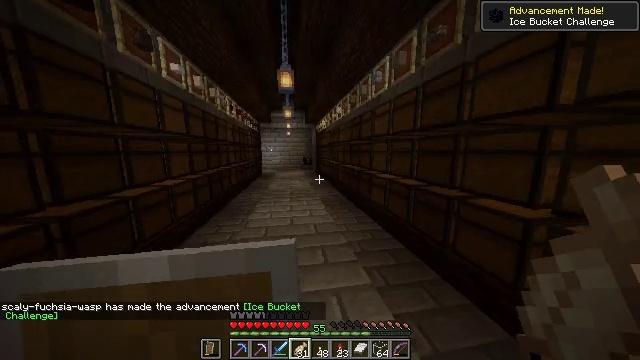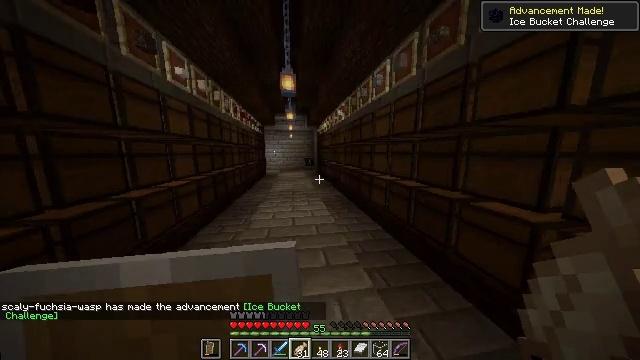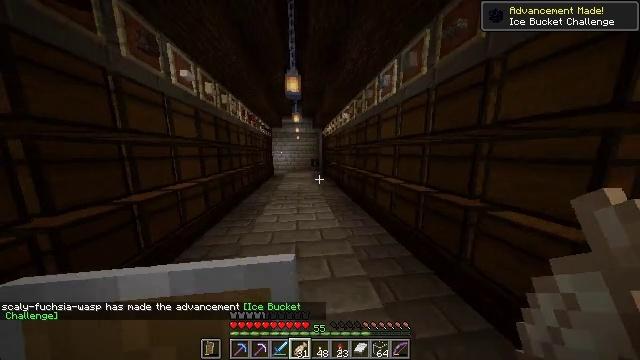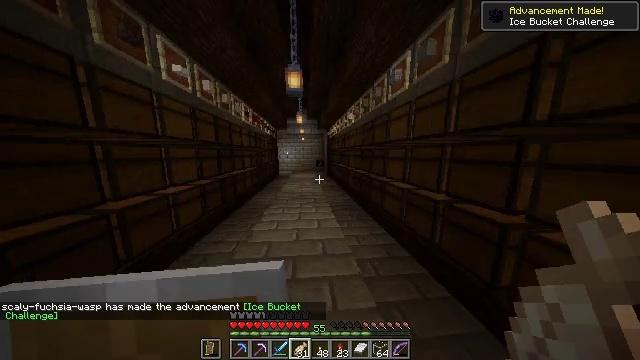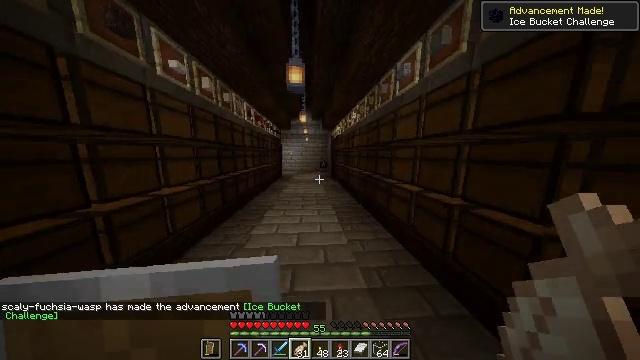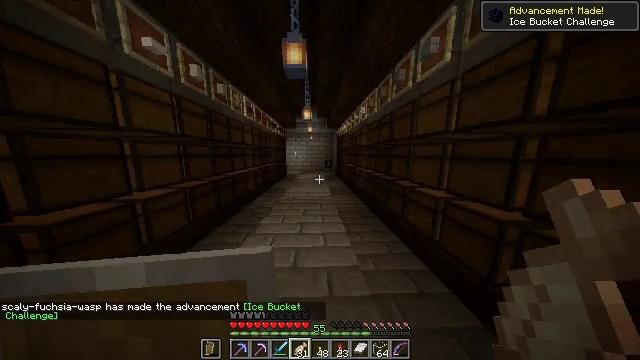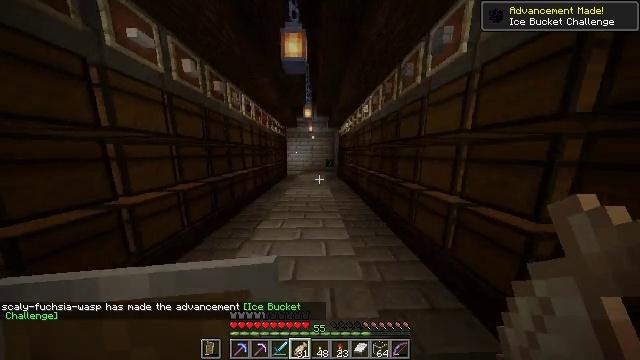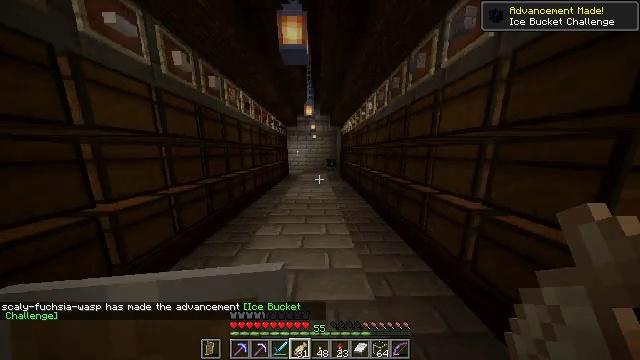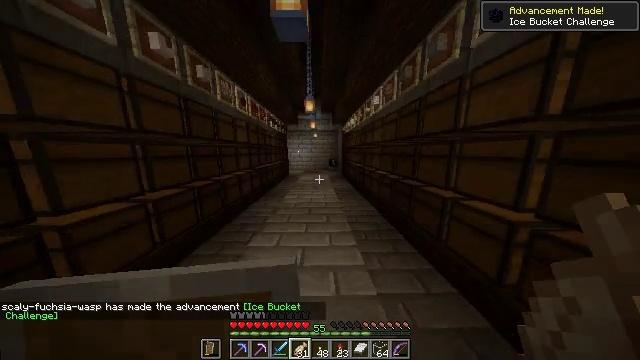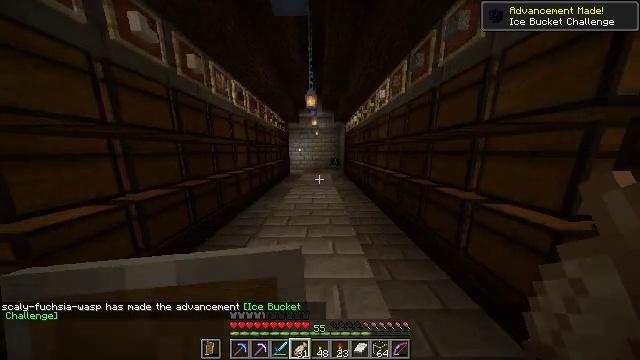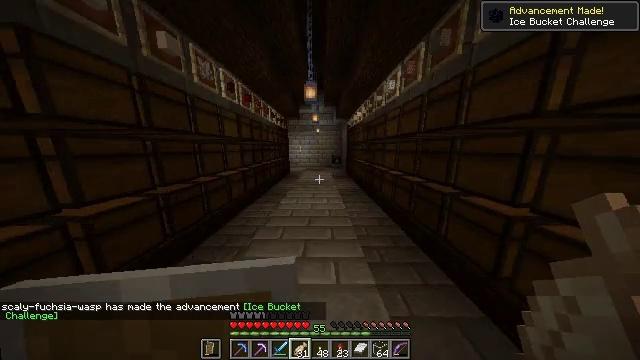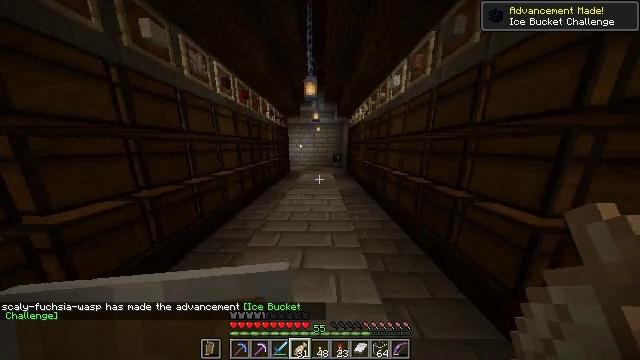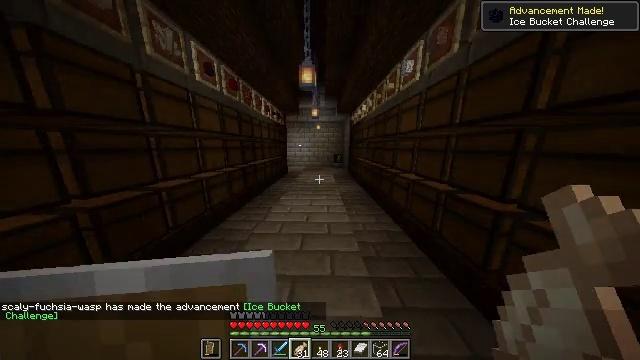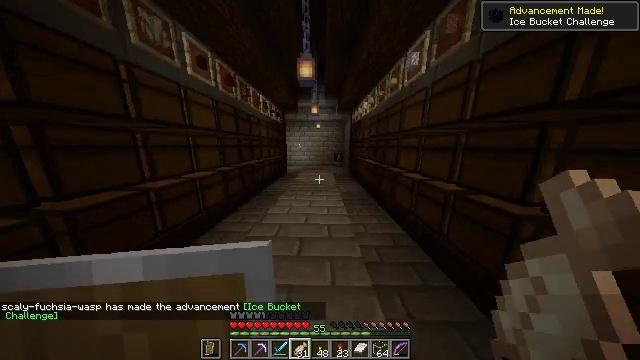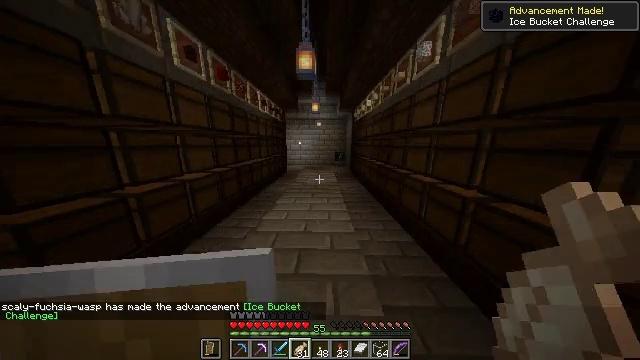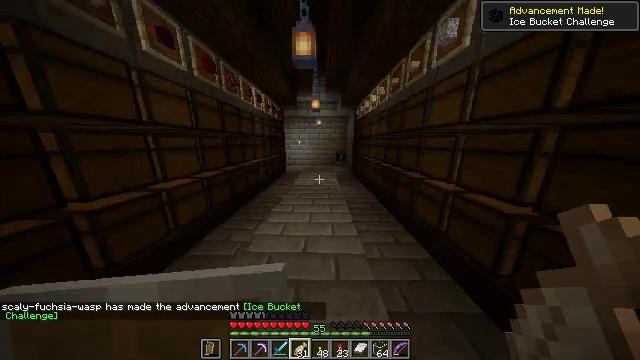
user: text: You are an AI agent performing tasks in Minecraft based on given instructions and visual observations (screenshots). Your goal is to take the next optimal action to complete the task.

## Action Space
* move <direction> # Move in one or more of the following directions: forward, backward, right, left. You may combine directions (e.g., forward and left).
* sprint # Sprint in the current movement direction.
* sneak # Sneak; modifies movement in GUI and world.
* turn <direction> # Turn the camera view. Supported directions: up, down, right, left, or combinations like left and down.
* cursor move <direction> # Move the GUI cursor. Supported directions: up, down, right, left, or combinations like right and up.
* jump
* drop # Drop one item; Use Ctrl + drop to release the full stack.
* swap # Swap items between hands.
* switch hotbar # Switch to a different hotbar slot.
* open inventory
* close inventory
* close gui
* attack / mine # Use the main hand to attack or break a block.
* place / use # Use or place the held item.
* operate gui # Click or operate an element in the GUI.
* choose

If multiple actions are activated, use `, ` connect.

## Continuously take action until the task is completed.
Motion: motion action
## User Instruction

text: Combine materials in the crafting table to make a beacon.
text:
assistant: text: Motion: move forward
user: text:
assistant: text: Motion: move forward, turn left
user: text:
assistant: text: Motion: move forward, turn left
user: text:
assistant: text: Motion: move forward, turn left
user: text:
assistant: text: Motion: move forward, turn left
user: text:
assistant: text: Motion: move forward
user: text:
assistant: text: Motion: move forward
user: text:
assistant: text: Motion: move forward
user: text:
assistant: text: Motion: move forward
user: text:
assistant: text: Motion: move forward
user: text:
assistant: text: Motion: move forward
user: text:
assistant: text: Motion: move forward
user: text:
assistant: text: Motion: move forward
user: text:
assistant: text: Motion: move forward
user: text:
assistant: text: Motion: move forward
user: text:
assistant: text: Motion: move forward
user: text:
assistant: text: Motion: move forward
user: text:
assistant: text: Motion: move forward
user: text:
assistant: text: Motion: move forward
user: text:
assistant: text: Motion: move forward, turn down
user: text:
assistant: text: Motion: move forward
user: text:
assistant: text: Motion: move forward, turn down
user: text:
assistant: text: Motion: move forward, turn down
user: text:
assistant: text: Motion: move forward, turn down
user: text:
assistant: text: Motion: move forward, turn down
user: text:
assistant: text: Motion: move forward, turn down
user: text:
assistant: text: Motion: move forward, turn down
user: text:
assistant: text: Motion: move forward, turn down
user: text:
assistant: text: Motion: move forward, turn down
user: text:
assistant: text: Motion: move forward, turn down